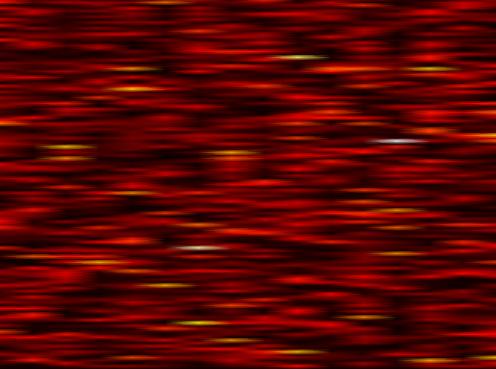
Label: FOFDM